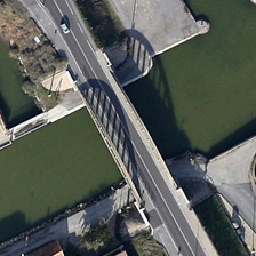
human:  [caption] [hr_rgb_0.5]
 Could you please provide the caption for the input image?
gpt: the partly shadowed bridge spans the straight river .

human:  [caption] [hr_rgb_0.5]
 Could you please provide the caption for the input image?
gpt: a suspension bridge can be seen over a river .

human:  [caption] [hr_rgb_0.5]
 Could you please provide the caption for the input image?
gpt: a bridge with one car driving cross the green river .

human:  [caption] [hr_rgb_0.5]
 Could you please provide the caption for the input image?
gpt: the bridge has a vaulted steel beam in both sides of its deck .

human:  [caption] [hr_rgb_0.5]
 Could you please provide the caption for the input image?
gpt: several buildings and several green trees are in two sides of a river with a bridge .